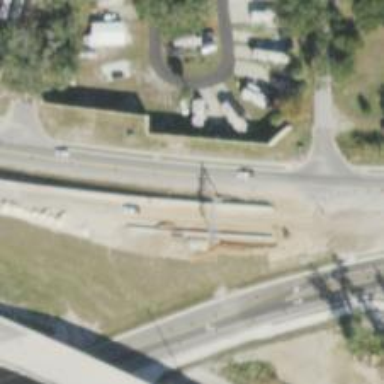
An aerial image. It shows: Toll gantry on the road.